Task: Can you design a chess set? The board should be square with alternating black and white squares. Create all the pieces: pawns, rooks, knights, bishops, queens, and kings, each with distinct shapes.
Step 2224:
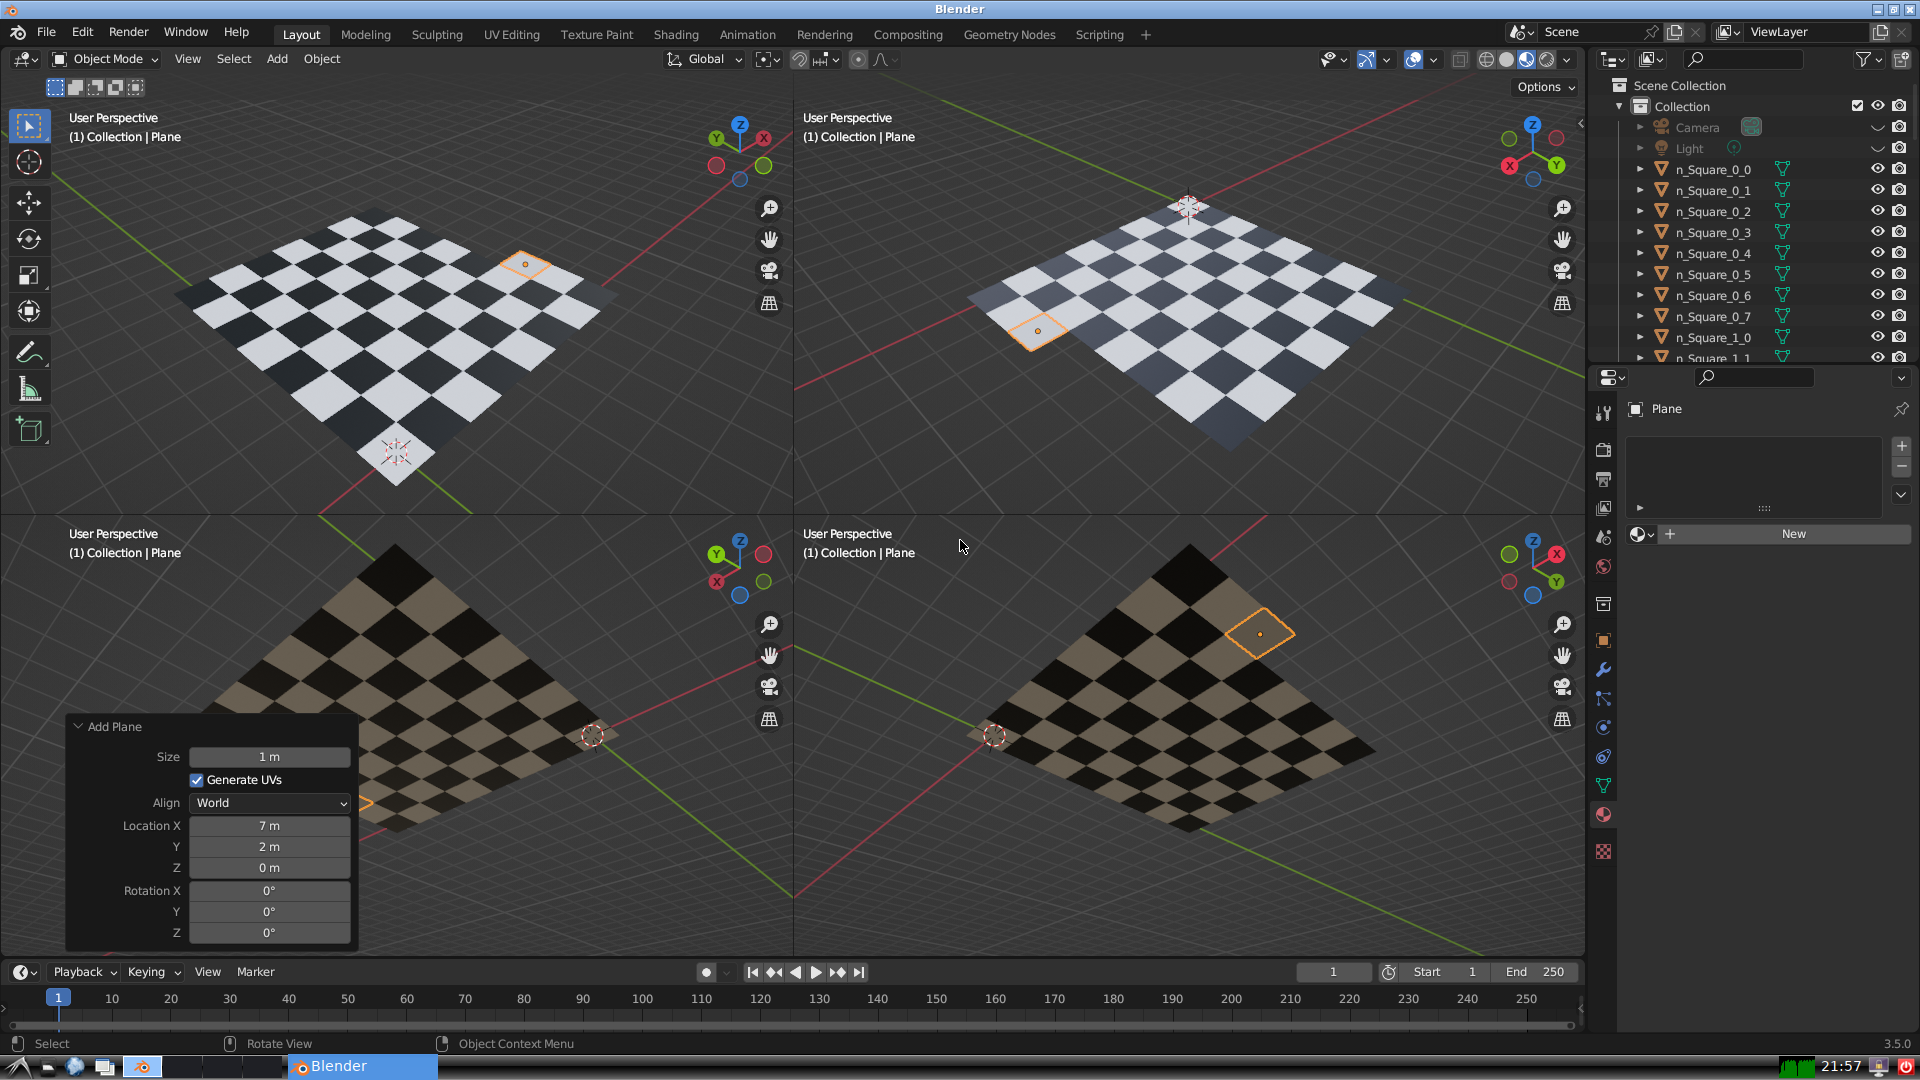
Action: {"mouse_move": [1608, 631]}